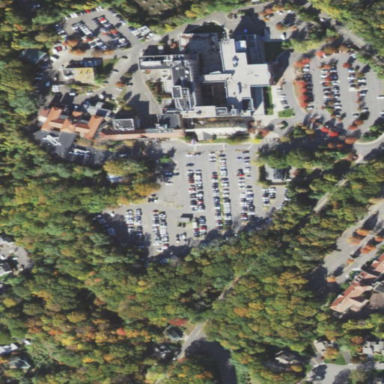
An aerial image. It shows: Hospital providing healthcare services.